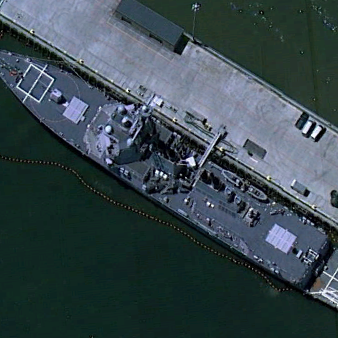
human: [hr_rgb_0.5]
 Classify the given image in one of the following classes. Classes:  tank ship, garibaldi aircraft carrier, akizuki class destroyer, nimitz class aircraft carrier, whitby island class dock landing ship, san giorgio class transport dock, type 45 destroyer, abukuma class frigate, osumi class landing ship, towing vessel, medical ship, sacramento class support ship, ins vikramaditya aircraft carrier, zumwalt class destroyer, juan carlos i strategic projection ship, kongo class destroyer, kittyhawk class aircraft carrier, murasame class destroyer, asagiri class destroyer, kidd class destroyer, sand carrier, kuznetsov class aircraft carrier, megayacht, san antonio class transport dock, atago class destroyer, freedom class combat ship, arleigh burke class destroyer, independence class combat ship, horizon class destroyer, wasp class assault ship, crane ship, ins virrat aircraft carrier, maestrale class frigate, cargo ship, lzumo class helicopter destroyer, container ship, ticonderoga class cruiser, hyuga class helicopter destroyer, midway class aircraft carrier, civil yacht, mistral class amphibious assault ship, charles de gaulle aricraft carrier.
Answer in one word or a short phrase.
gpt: Arleigh Burke class destroyer